Question: I'm trying to open a connection with the following function:
'''
Public cn1 As New ADODB.Connection
'Sub to open connection to database
Public Function OpenConnection(ByVal strOpenConnectionString As String, _
Optional ByVal lngOpenConnectionTimeout As Long = 3600) As Long
With cn1
.CursorLocation = ADODB.CursorLocationEnum.adUseClient
.Mode = ADODB.ConnectModeEnum.adModeUnknown
.ConnectionTimeout = lngOpenConnectionTimeout
.CommandTimeout = lngOpenConnectionTimeout
.ConnectionString = strOpenConnectionString
End With
Try
cn1.Open()
Catch ex As Exception
MsgBox(ex.ToString())
End Try
OpenConnection = cn1.State
End Function
'''
I'm using windows authentication for my connection and my connection string is:
'''
"Integrated Security=SSPI;Initial Catalog=Test;Data Source=PEDRAM-PC\PEDRAM"
'''
I can connect easily when I use an sql connection but I need to do it with that ado db object because it's my company code.
I get the following exception:

Can anyone tell me what I'm doing wrong?
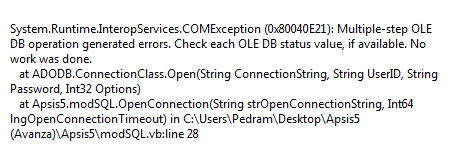
Answer: You will need to use a different connection string for ADODB. Try This
'''
Provider=SQLOLEDB;Initial Catalog=Test;Data Source=PEDRAM-PC\PEDRAM;Trusted_connection=yes;
'''